Question: I'm trying to make a form that one of the filed takes value from a two level selections' result.
The main progress will something like:
'EditViewController' ===> 'CategoryViewController' (which embedded inside a NavigationController by storyboard and popped up as a modal view) ===> 'SubCategoryViewController' (Which will be pushed to NavigationController).
Now I have a problem. After user tap to select a value in 'SubCategoryViewController', I'm supposed to dismiss 'SubCategoryViewController' and return the value to 'EditViewController'. But I don't know exactly how.
Please suggest any solution.
Thank you.

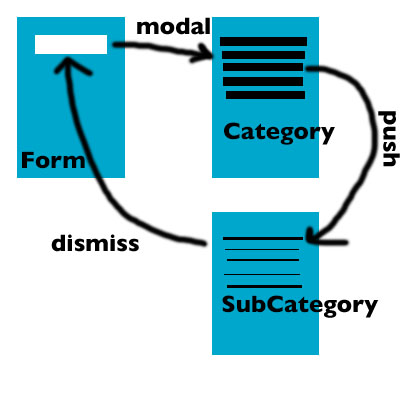
Answer: Every one of those view controllers should have a public property for a weak reference to a model object that represents whatever is being edited.
So every ____ViewController.h file would have:
'''
@property (weak, nonatomic) CustomItem *item.
'''
in its interface (assuming a strong reference is somewhere in some data store or array of all the items).
When EditViewController is preparing for the segue to show CategoryViewController modally, it should assign that same reference to CategoryViewController's item property after assigning any data entered in EditViewController's form to item:
'''
- (void)prepareForSegue:(UIStoryboardSegue *)segue sender:(id)sender
{
//TODO: assign data from controls to item, for example:
//self.item.title = self.titleField.text;
CategoryViewController *vc = (CategoryViewController *)segue.destinationViewController
vc.item = self.item; //pass the data model to the next view controller
}
'''
Likewise for the segue from CategoryViewController to SubCategoryViewController. This ensures that every ViewController is editing the same object in memory. When you dismiss SubCategoryViewController (assuming somewhere in all of this CategoryViewController was already dismissed), viewWillAppear: will be called on EditViewController- there you can refresh any changes made in the modal views to the item property, just like you would when first displaying the view (it's actually the same method that's called):
'''
- (void)viewWillAppear:(BOOL)animated
{
[super viewWillAppear:animated];
self.titleField.text = self.item.title;
self.categoryLabel.text = self.item.category;
self.subcategoryLabel.text = self.item.subcategory;
//etc....
}
'''